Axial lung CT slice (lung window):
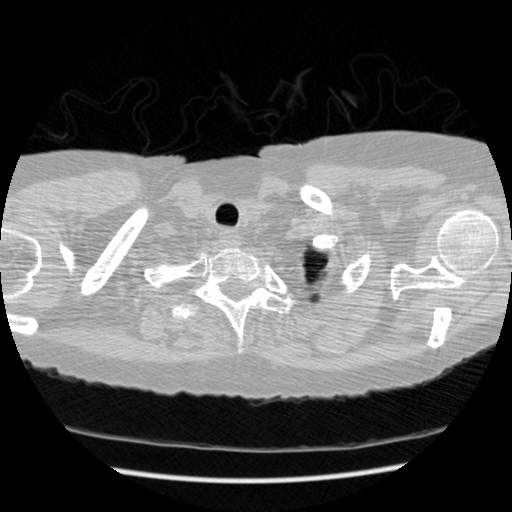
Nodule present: no